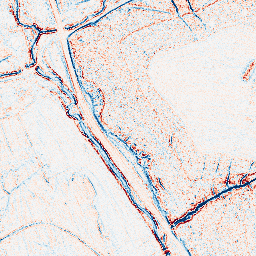
Category: edge_preserving
Decomposition family: bilateral
Decomposition parameters: d: 5
sigma_color: 75
sigma_space: 50
Upsampling method: sinc_blackman
Upsampling parameters: scale: 2
kernel_size: 16
Upsampling scale: 2